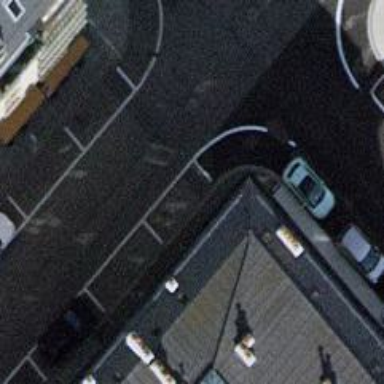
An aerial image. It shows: Kerb serving as barrier.